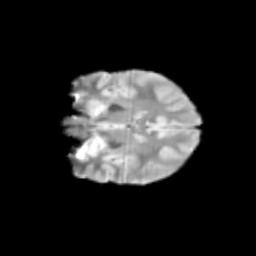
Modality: T2w
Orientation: coronal
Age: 12
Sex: female
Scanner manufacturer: siemens
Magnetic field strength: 3 T
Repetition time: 3.8 s
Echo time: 0.07 s